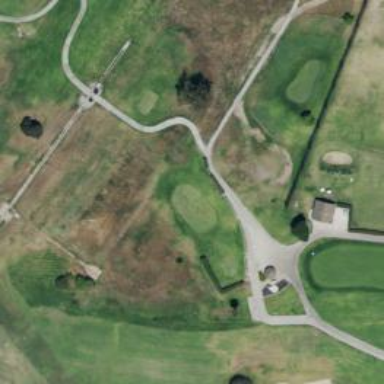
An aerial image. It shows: Path designated for golf carts.